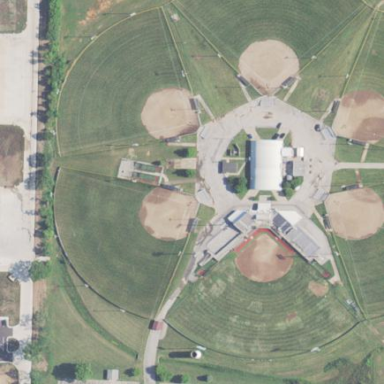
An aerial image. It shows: Sports center focused on softball activities.